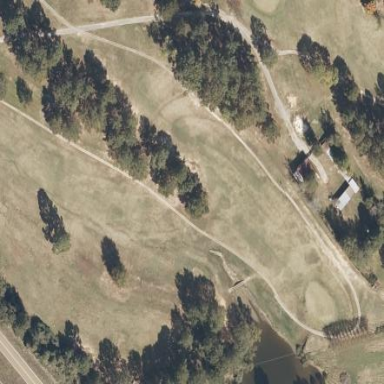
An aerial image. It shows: Golf fairway surrounded by grass.